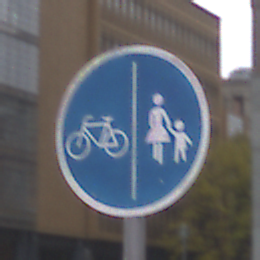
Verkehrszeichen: GetrennterRadUndGehwegRadwegLinks
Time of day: MorningAfternoon
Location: Outdoor (Urban)
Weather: Overcast
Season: NotSpecified
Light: Natural